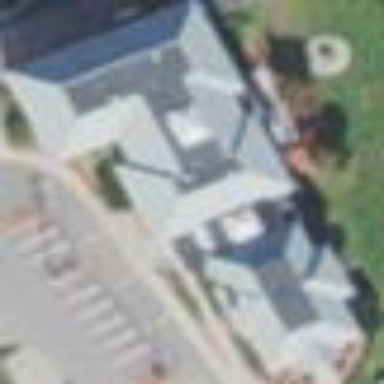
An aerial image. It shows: Library building.